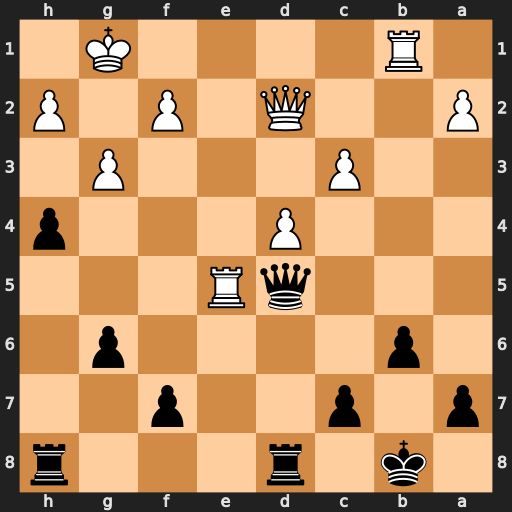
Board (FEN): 1k1r3r/p1p2p2/1p4p1/3qR3/3P3p/2P3P1/P2Q1P1P/1R4K1
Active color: b
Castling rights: -
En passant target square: -
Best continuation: Qxe5 dxe5 Rxd2